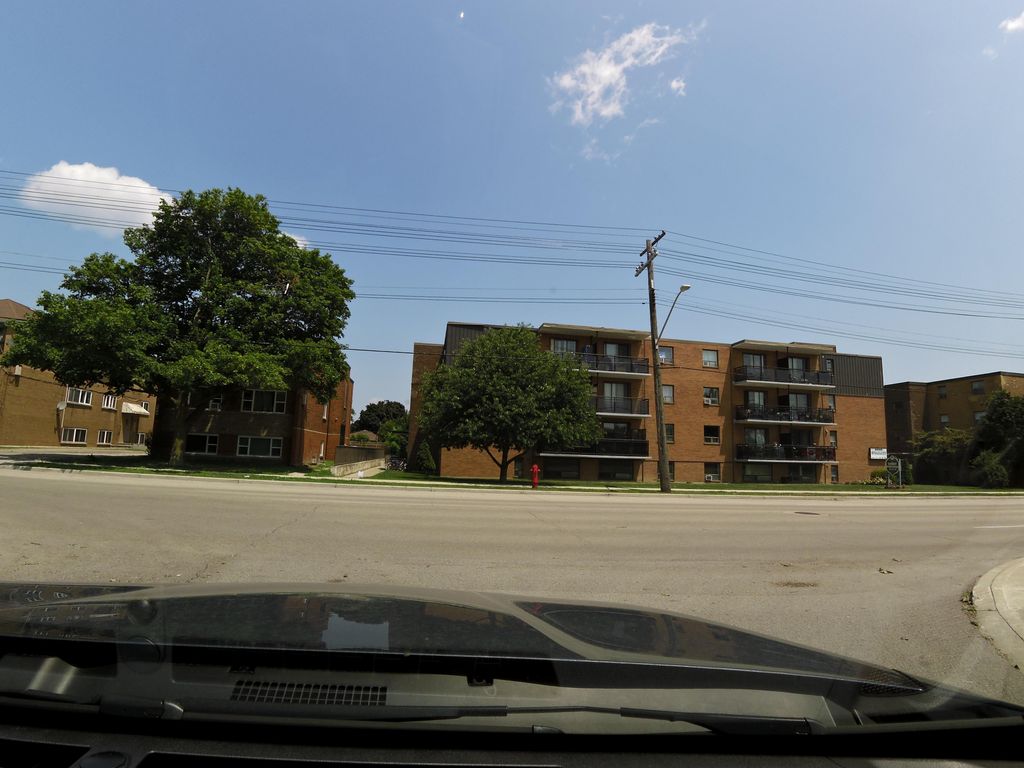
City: hamilton